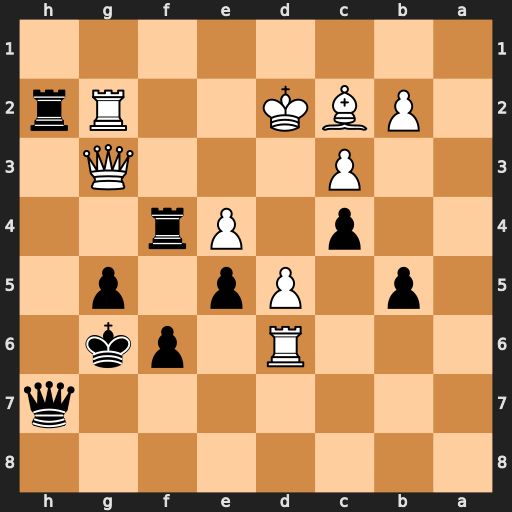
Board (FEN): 8/7q/3R1pk1/1p1Pp1p1/2p1Pr2/2P3Q1/1PBK2Rr/8
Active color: b
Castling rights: -
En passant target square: -
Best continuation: Rxg2+ Qxg2 Qa7